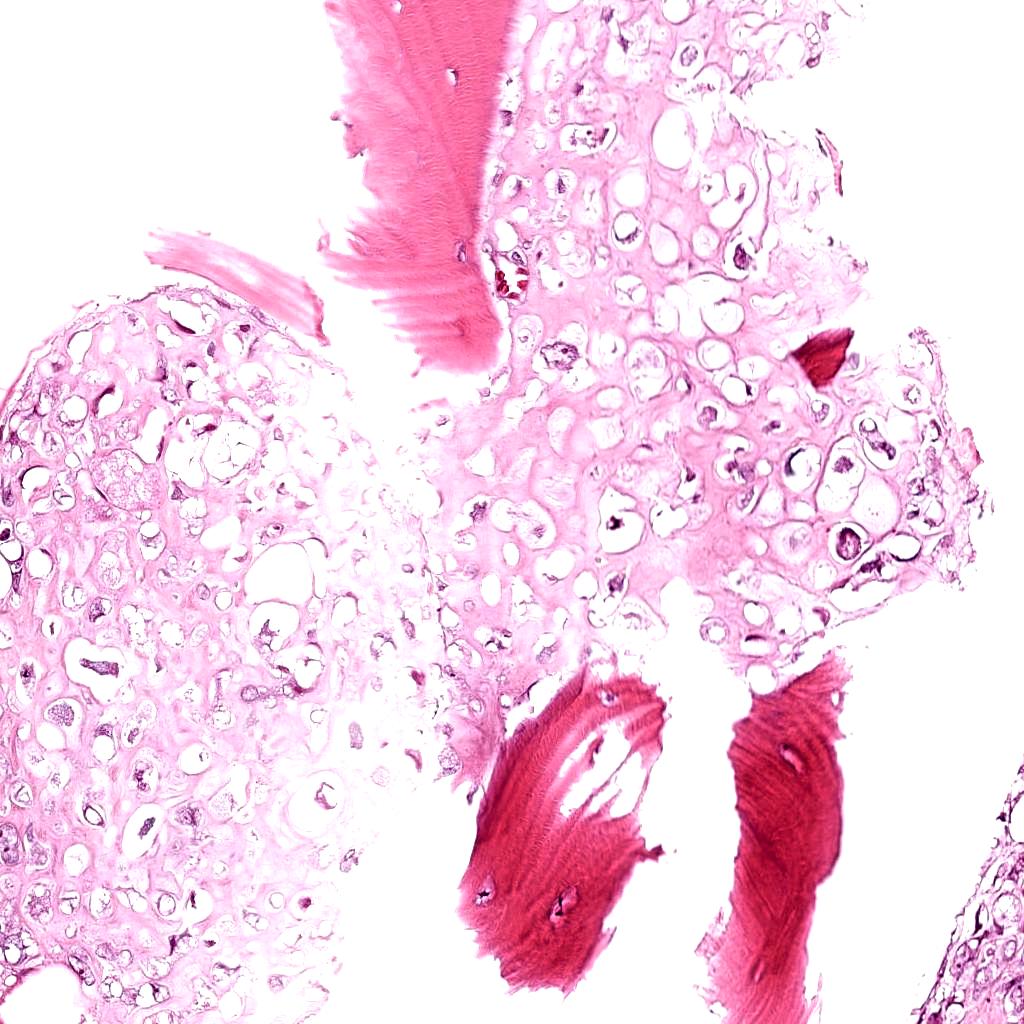
Label: Viable